Field crop: tomato
Growth stage: 1
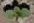
Species: solanum